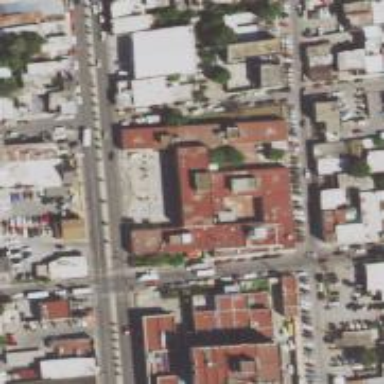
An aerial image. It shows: Clinic building.